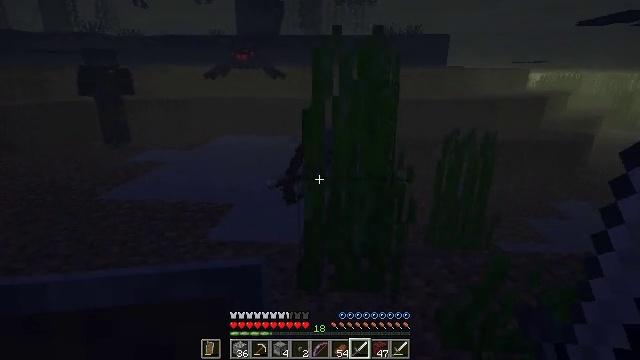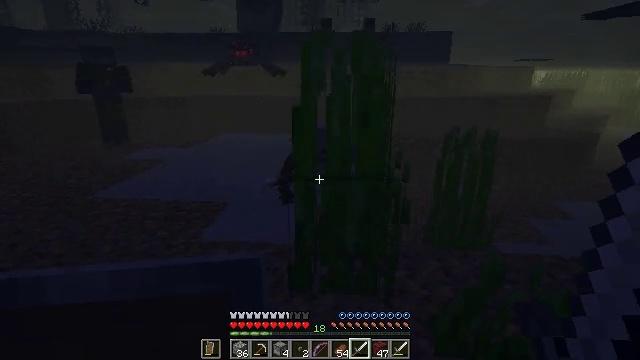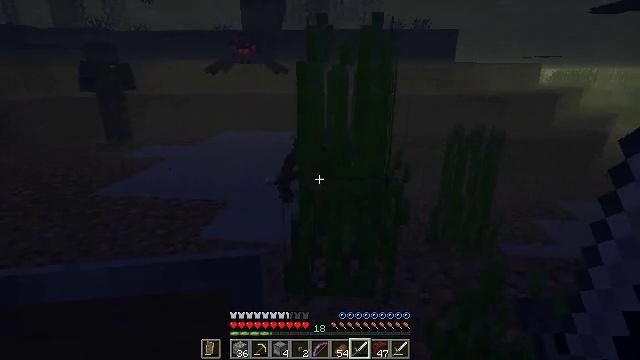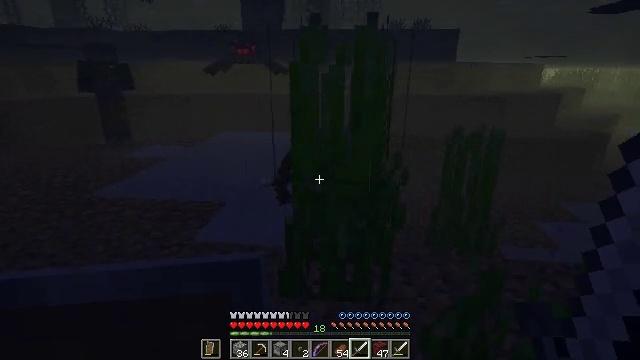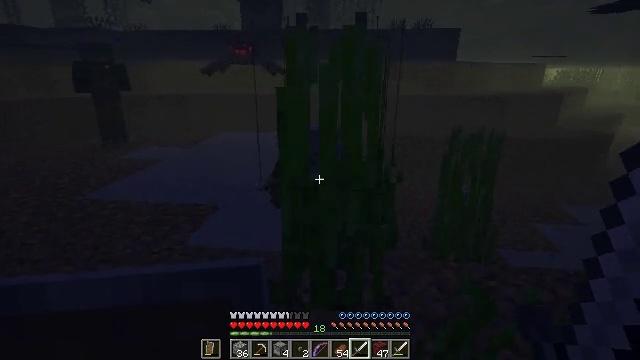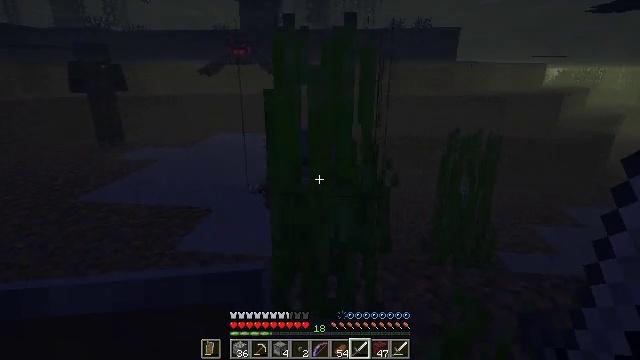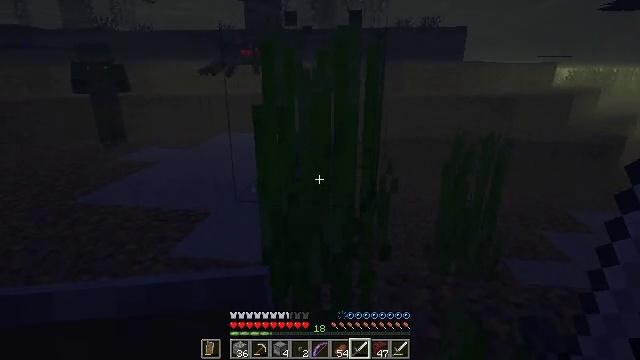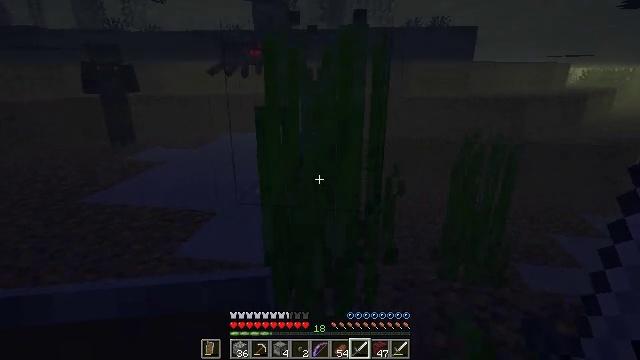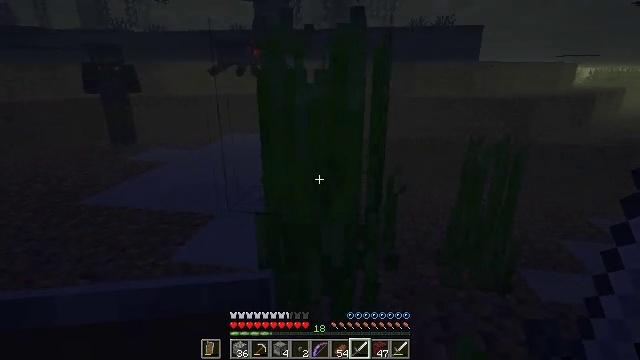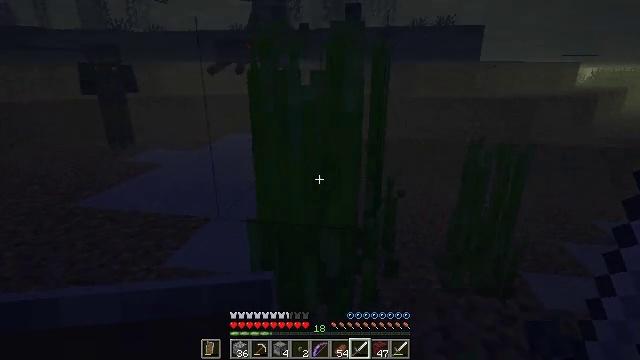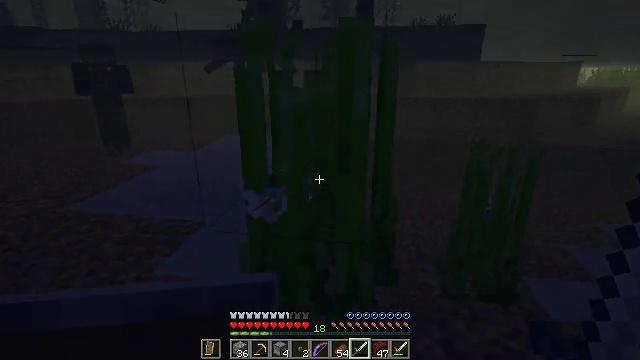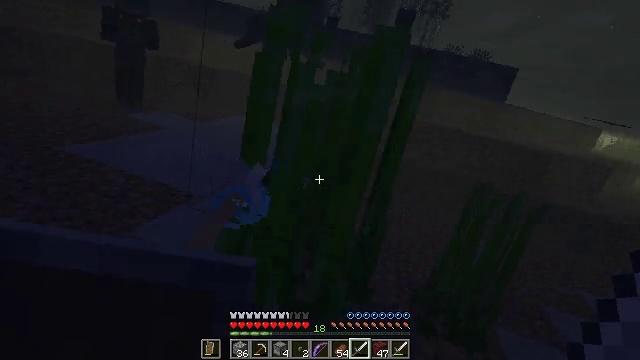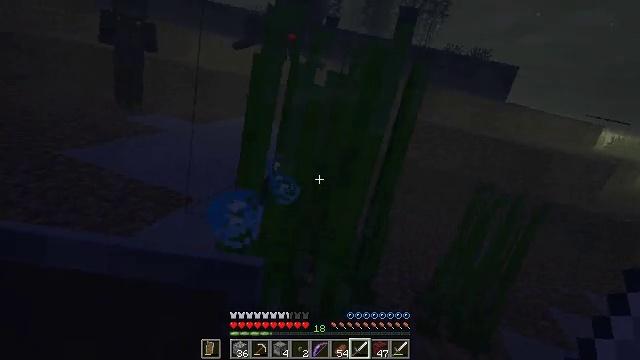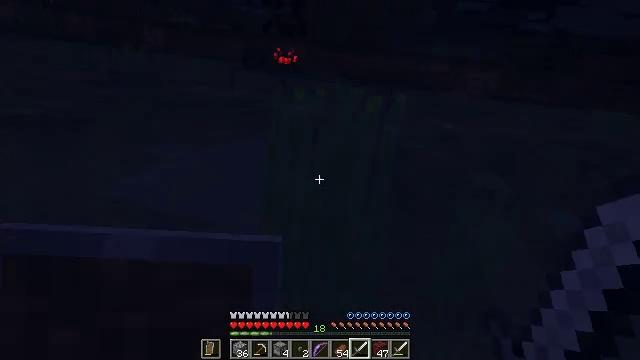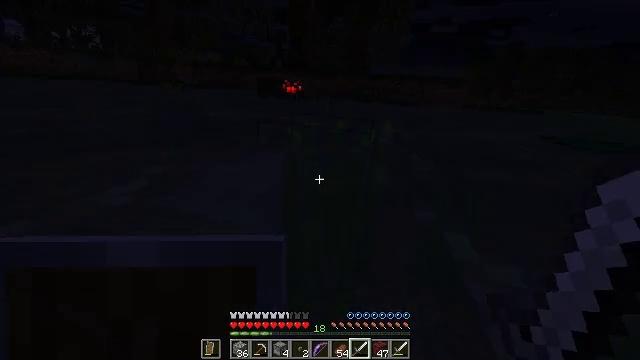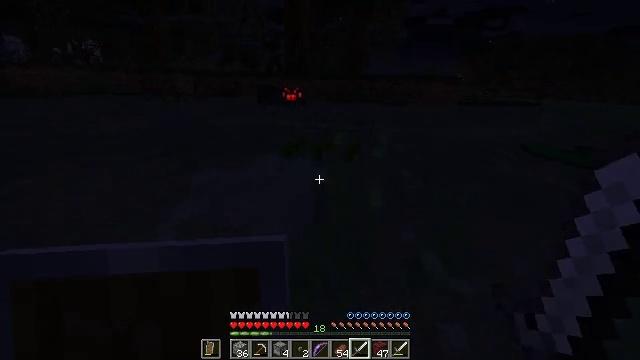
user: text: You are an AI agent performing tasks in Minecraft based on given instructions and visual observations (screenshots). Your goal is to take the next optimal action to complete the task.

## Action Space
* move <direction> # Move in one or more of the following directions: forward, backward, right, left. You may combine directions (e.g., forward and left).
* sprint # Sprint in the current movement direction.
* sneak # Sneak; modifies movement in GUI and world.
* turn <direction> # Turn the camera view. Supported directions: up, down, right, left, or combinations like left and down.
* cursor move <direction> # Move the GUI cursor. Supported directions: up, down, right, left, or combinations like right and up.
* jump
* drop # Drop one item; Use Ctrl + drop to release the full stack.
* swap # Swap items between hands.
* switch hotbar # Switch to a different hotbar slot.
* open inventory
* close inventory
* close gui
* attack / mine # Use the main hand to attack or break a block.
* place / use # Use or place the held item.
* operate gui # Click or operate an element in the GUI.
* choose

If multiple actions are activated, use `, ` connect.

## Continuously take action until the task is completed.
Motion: motion action
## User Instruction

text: Gather tall seagrass in the ocean.
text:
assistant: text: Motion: move forward and move right
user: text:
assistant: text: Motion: move forward and move right
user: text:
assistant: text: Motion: move forward and move right
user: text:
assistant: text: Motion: move forward and move right
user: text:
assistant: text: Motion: move forward and move right
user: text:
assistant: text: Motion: move forward, turn left
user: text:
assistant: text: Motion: move forward, turn left
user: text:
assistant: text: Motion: move forward
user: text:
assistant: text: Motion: move forward
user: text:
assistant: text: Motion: move forward
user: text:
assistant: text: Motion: move forward
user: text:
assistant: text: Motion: move forward
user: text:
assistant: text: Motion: move forward
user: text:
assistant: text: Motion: move forward
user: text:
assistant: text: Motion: move forward and move right, attack / mine
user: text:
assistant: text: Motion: move forward and move right, attack / mine
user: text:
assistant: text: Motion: move forward and move right, turn left and down, attack / mine
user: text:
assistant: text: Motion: move forward and move right
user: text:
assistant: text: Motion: move forward and move right
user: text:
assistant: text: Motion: move forward and move right
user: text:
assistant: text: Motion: no_op